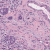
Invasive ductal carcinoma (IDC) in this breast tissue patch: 1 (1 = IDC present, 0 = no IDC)